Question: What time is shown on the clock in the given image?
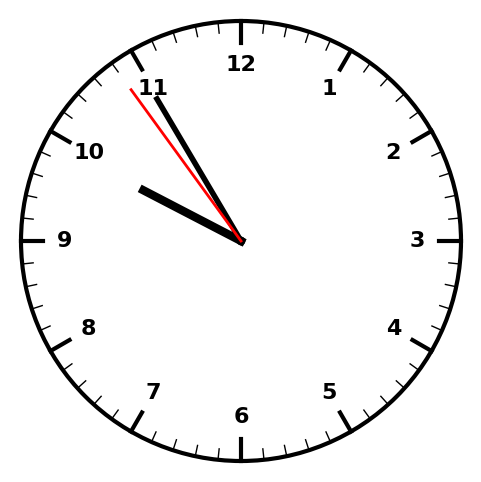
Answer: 09:54:54